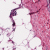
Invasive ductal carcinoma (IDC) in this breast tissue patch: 0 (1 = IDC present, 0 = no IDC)